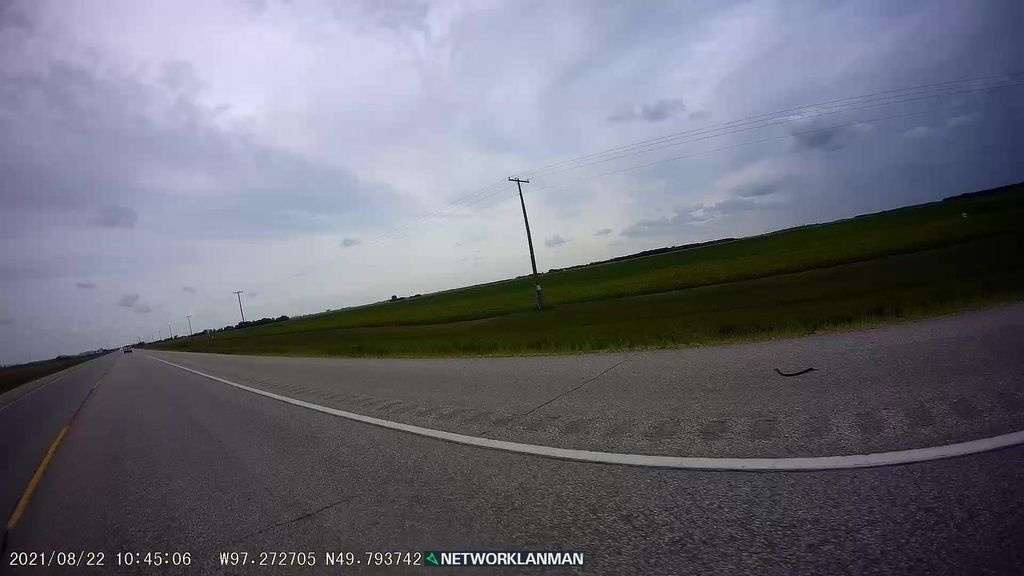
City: winnipeg